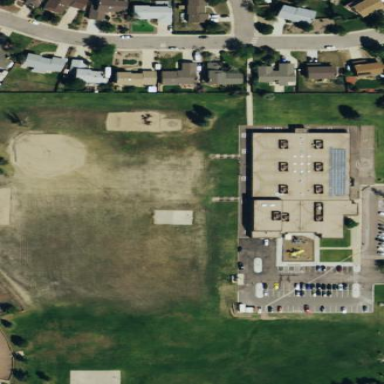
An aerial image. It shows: School.